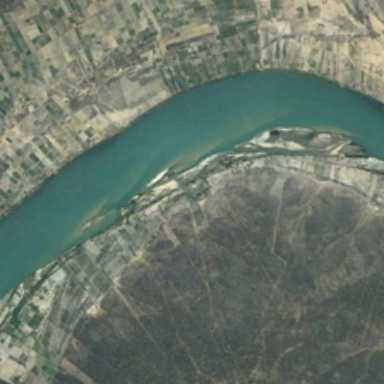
A crooked river flows through a large area .